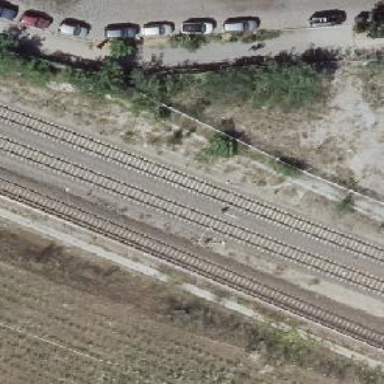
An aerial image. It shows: Railway signal.